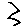
Label: zigzag